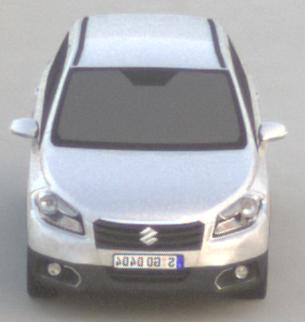
Make: Suzuki
Model: SX4 S-Cross 1.6
Detailed model: SX4 (II) S-Cross
Model produced from: 2013/10
Model produced until: 2015/08
Doors: 5
Color: white
Road condition: dry road
Daytime: sunrise or sunset
Contrast: low contrast